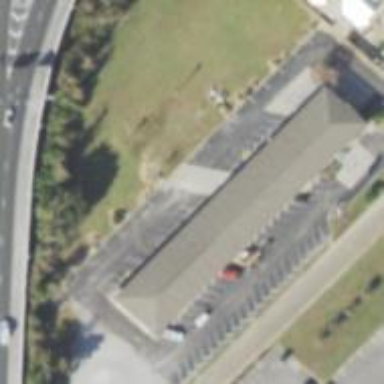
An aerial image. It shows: Motel building.